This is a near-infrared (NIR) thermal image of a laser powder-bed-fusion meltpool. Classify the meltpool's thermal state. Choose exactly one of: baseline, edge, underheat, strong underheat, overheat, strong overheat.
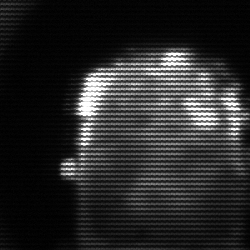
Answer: baseline